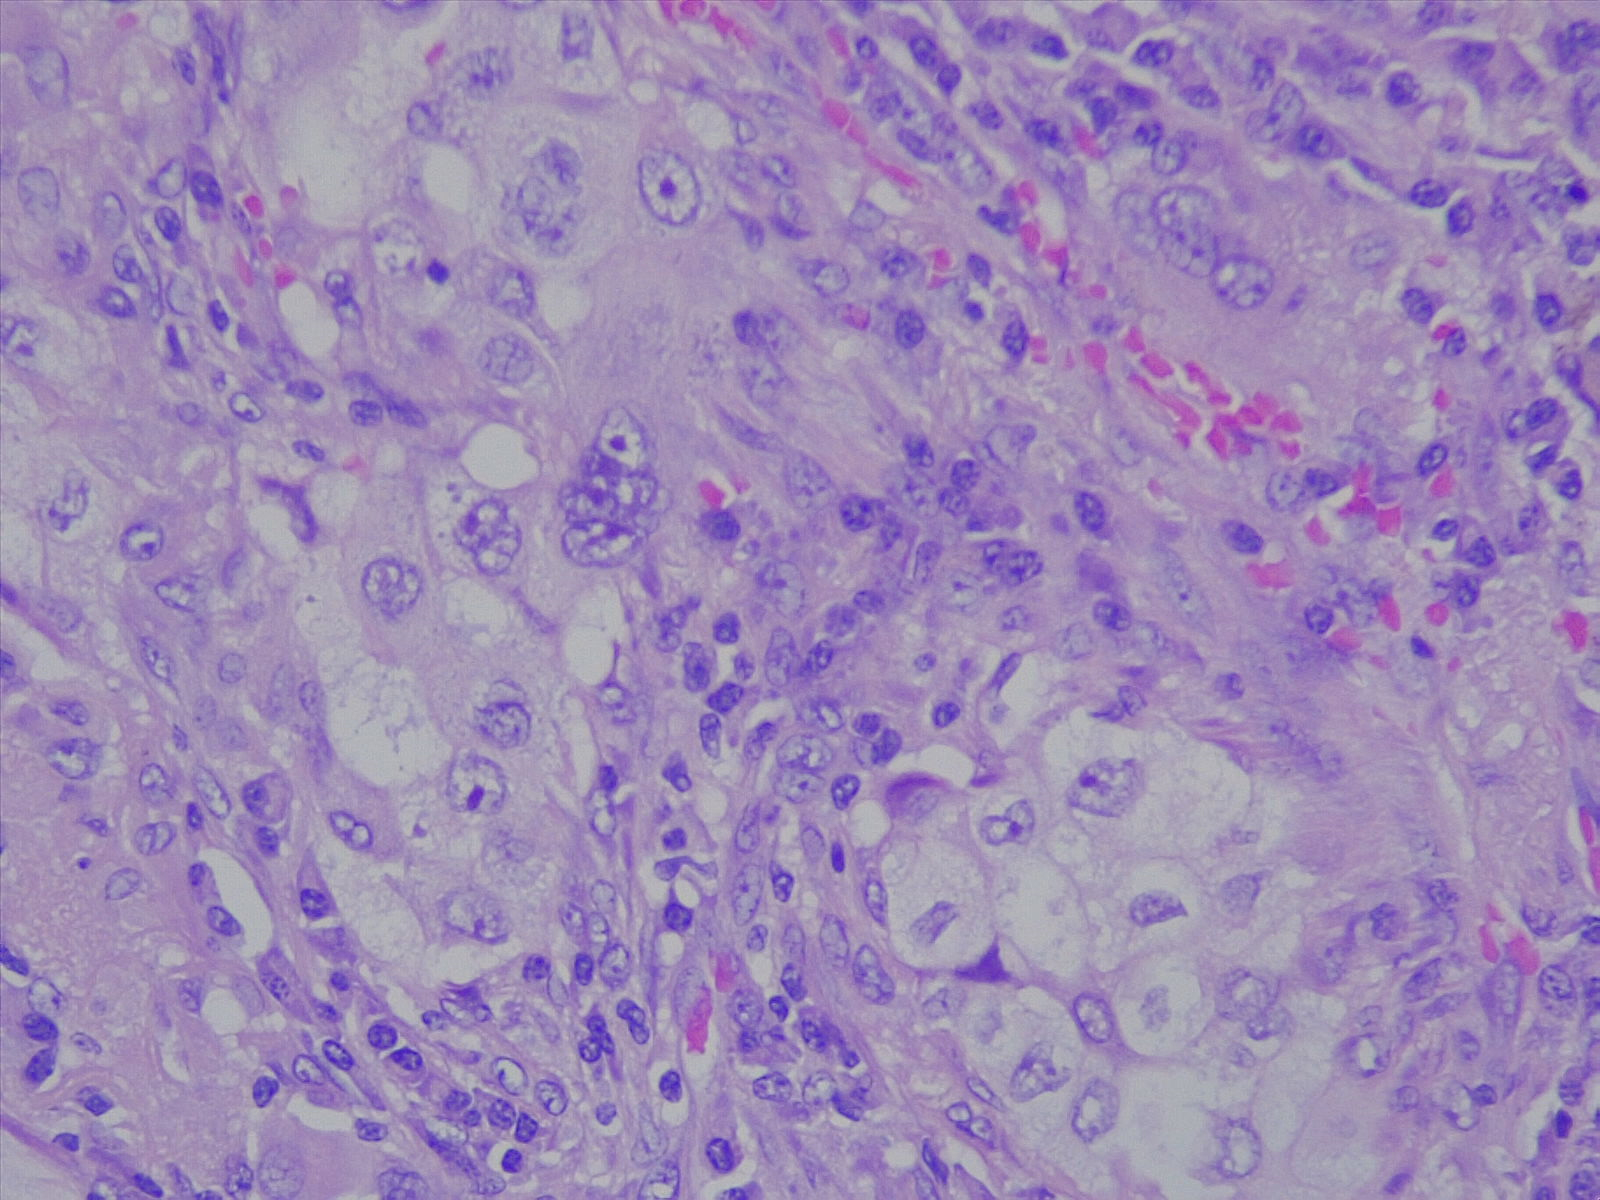
Label: lung adenocarcinoma, moderately differentiated